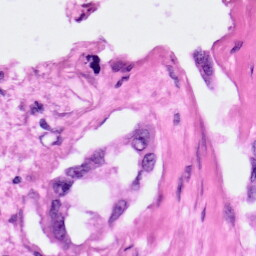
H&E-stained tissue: Pancreatic